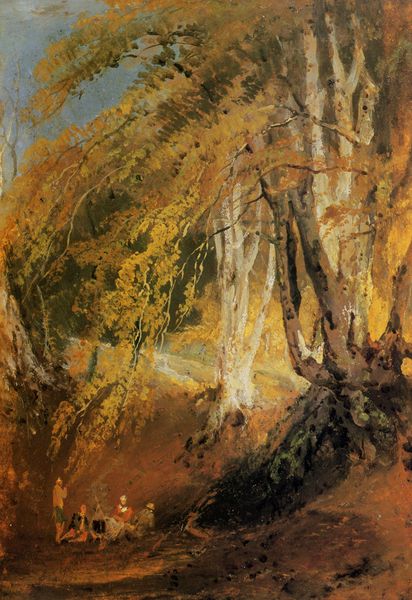
Titel: Ein Buchenwald mit Zigeunern um ein Lagerfeuer
Künstler: William Turner
Schlagwörter: baum, berg, blau, blätter, dunkel, feuer, gemälde, gruppe, himmel, laub, mann, schatten, weiß, aquarell, baumstämme, bäume, gelb, grün, impressionismus, landschaft, menschen, ocker, sitzen, äste, braun, grau, hell, hut, hüte, licht, männer, orange, schwarz, skizze, strasse, park, rot, weg, beige, leute, malerei, öl, ast, baumstamm, birke, birken, erde, hügel, natur, stamm, weide, pastos, pfad, rauch, sonne, boden, gold, sitzend, stehend, klassizismus, personen, blatt, höhle, wald, hellblau, sommer, liegen, pointilismus, dunkelgrün, farbe, klein, herbst, ausflug, pause, picknick, rast, romantik, ölgemälde, stämme, runde, impressionistisch, maler, stimmung, tiefe, baumkrone, frühling, senke, weiden, wurzel, erdfarben, lichtung, groß, volk, malen, wurzeln, jäger, holzfäller, trupp, waldboden, wanderer, dickicht, hain, wäldchen, golden, baumwipfel, hohlweg, waldweg, blätterdach, herbstlich, brotzeit, wals, lager, piknik, dillis, racuh, herbstfarben, herbstlic, lagerfeuer, rot7, walder, waldpfad, burschen, wild, 19. jahrhundert, 20 jahrhundert, aghang, picknick im wald im herbst